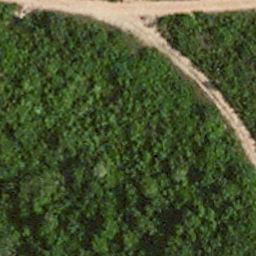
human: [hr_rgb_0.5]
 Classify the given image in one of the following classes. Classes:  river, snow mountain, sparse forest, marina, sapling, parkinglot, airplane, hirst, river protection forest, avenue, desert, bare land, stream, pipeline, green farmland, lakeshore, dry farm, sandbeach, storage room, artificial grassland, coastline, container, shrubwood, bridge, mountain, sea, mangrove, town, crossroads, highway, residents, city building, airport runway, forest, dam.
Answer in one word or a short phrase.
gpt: avenue